Aerial crown-view tile of a tropical tree (Barro Colorado Island, Panama), acquired 20250512:
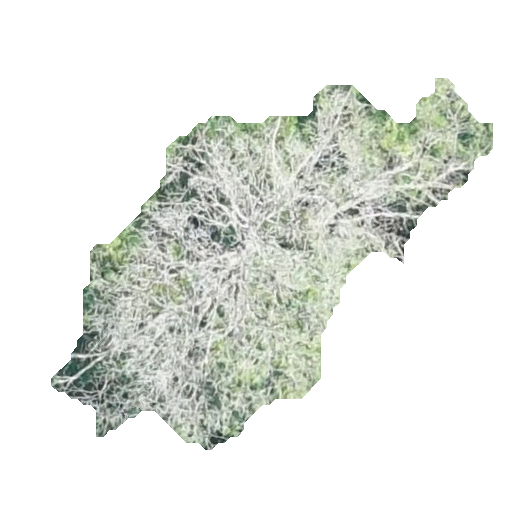
Species: Virola surinamensis
GBIF accepted scientific name: Virola surinamensis
Crown area: 123.715 m²